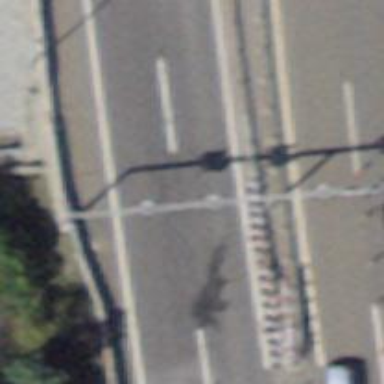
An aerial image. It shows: Gantry with traffic signal lights.